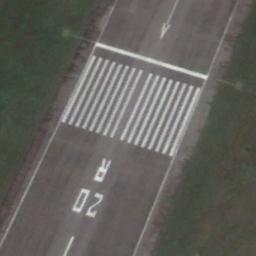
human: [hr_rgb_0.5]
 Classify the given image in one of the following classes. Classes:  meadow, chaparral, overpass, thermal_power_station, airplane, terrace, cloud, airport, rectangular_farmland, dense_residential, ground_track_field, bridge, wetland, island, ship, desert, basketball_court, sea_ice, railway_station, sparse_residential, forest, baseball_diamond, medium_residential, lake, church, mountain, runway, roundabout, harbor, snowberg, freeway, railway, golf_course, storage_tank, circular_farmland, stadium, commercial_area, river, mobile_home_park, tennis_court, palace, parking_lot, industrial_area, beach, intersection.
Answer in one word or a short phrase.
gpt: runway